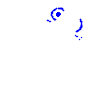
Particle: electron